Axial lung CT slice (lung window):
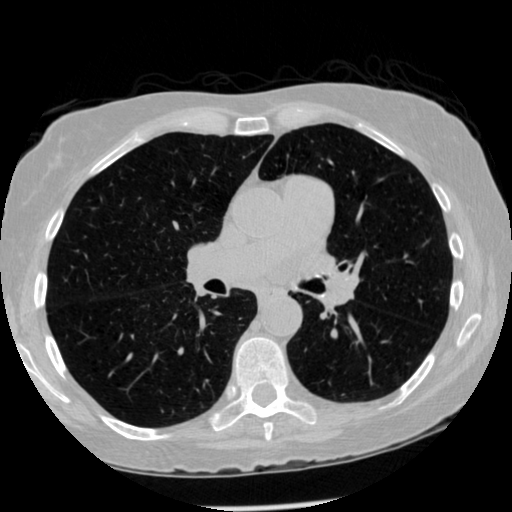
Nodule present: no